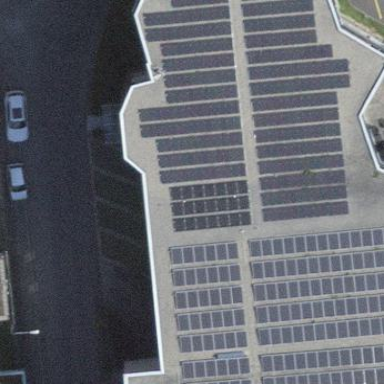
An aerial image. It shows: Solar photovoltaic panel generator.